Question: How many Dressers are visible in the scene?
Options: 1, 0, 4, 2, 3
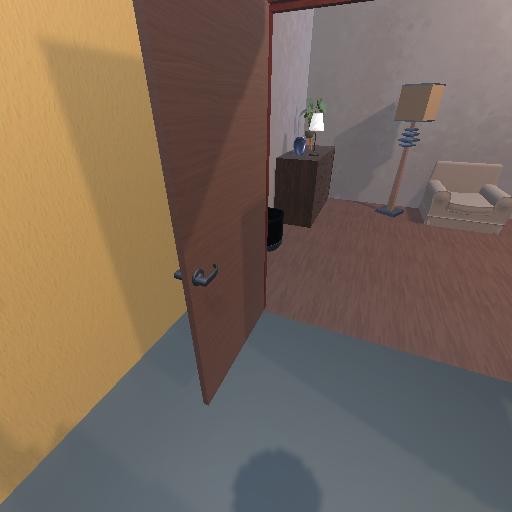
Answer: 1